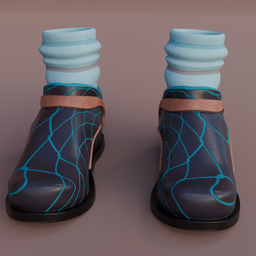
Label: people